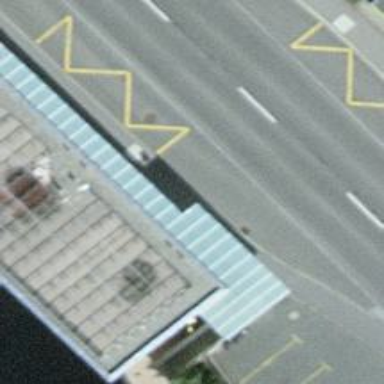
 serving as platform for public transportation."